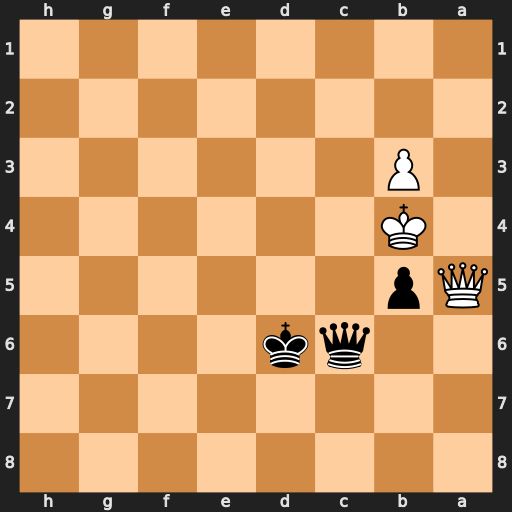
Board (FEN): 8/8/2qk4/Qp6/1K6/1P6/8/8
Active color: b
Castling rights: -
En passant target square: -
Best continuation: Qc5#